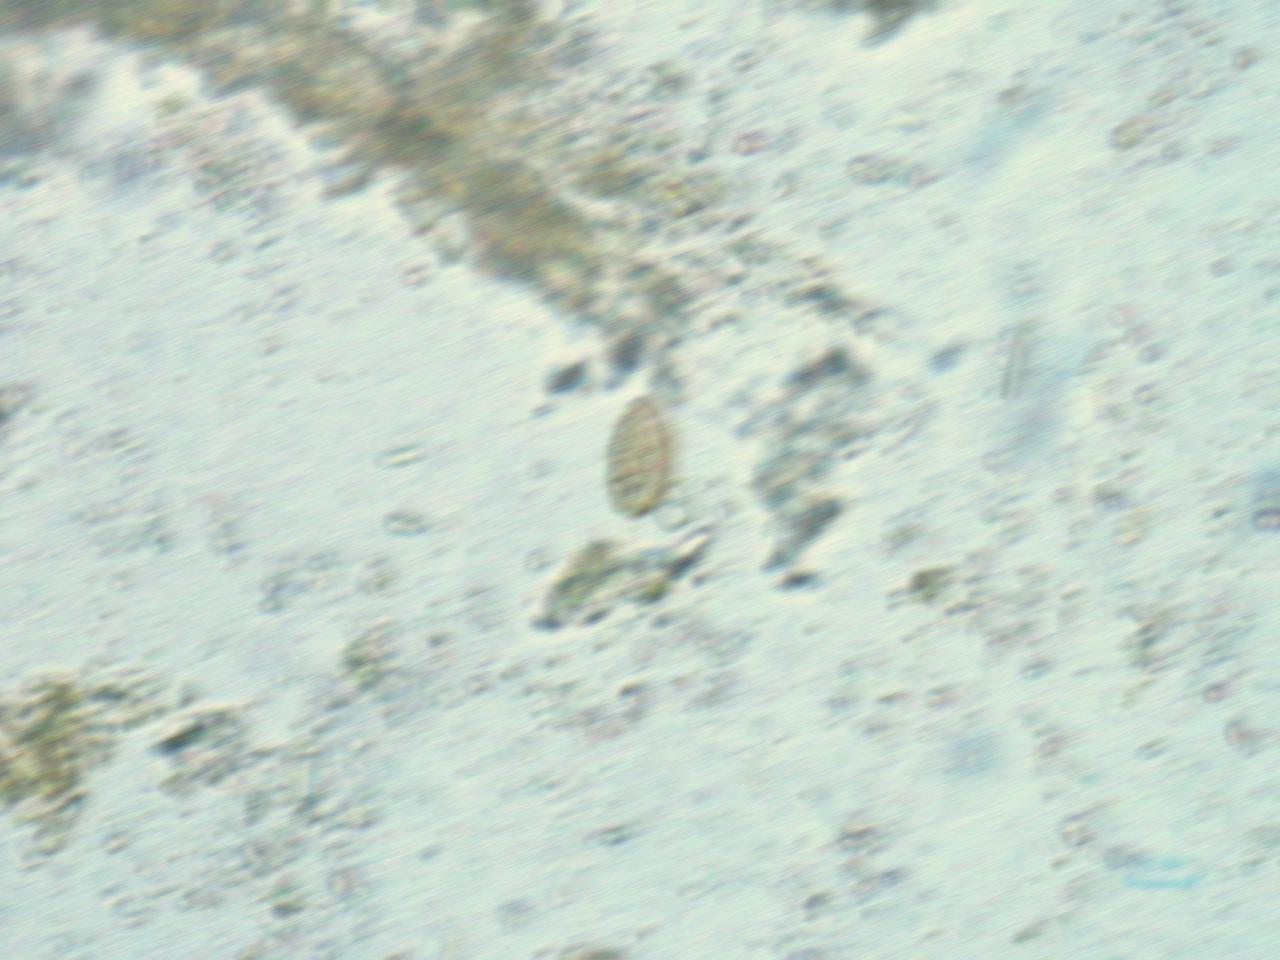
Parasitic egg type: Opisthorchis viverrine